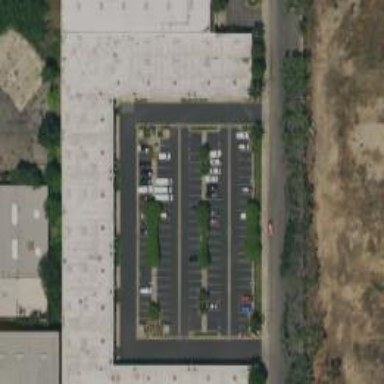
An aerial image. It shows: Warehouse building.